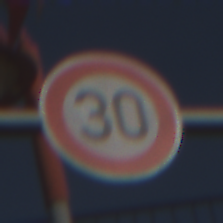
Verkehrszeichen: Geschwindigkeit30
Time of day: MorningAfternoon
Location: Outdoor (Special)
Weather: PartlyCloudy
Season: NotSpecified
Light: Natural